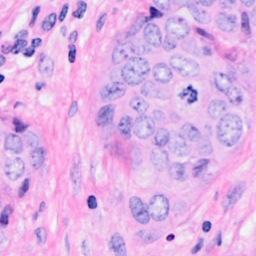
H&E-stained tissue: Breast